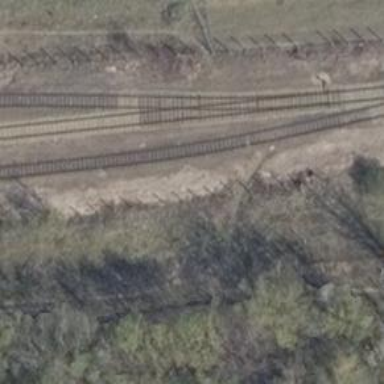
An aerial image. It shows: Railway spur service.